Question: My intend is to select many intervals based on column value at the same time..Is it possible

This is my sample data, it consists of 1024 rows ,i want to select multiple intervals based on wavelength column ex:(341-348) (551-664) (<PHONE>) from a single table
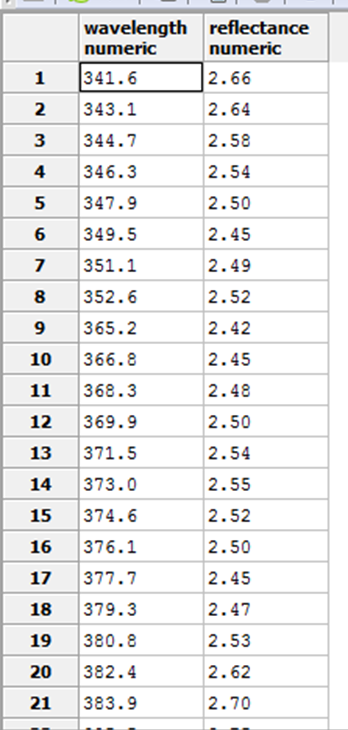
Answer: You should use 'BETWEEN' and 'OR' to get records:
'''
SELECT * FROM TABLE1
WHERE wavelenght BETWEEN 341 AND 348
OR wavelenght BETWEEN 551 AND 664
OR wavelenght BETWEEN 998 AND 1021
'''